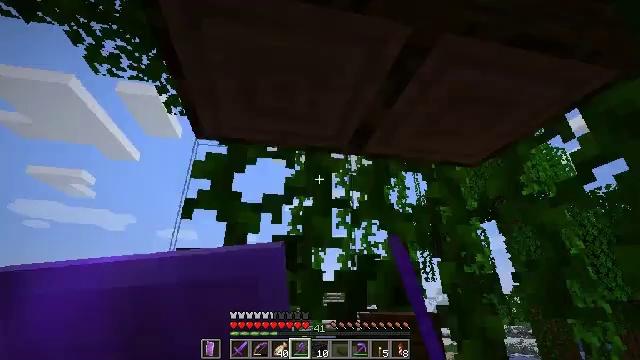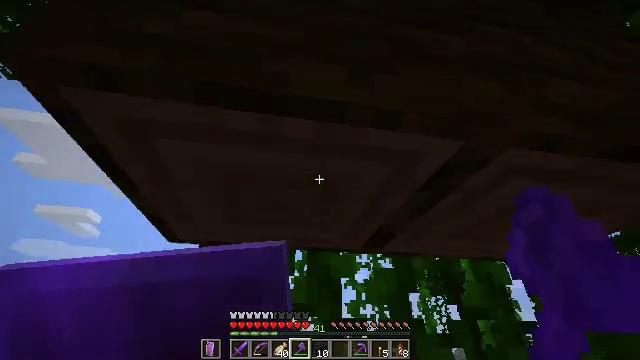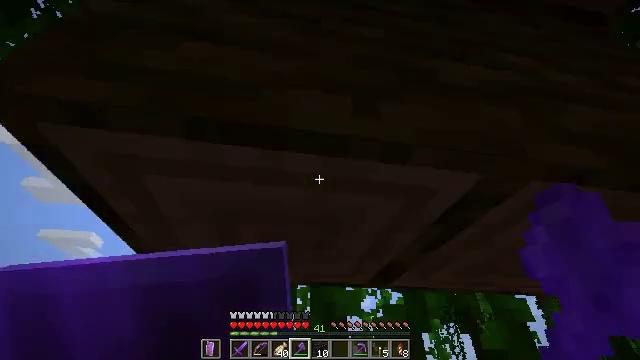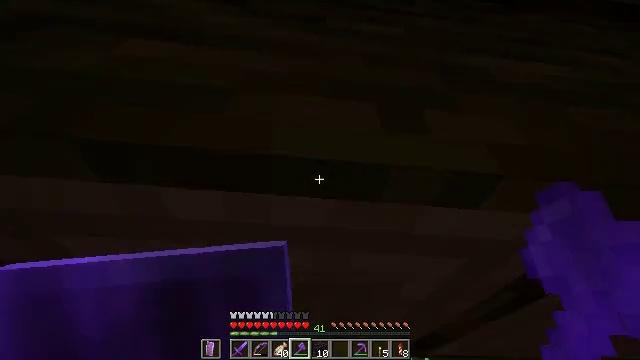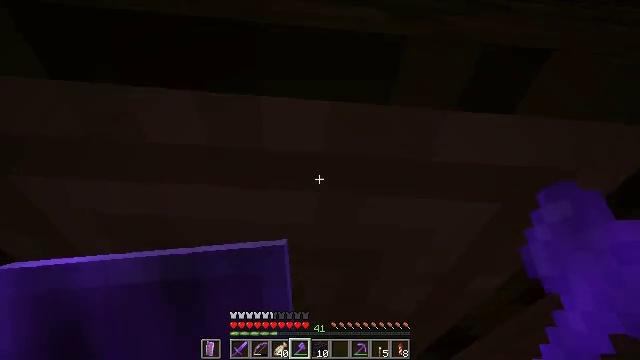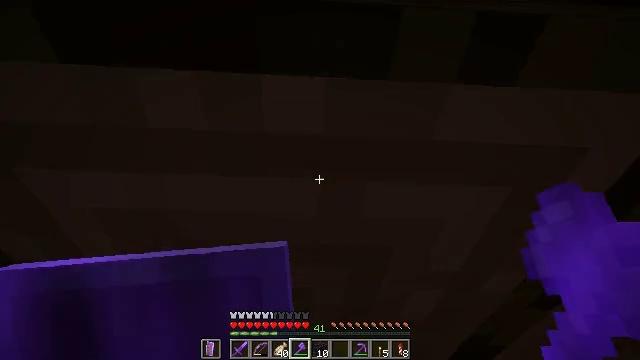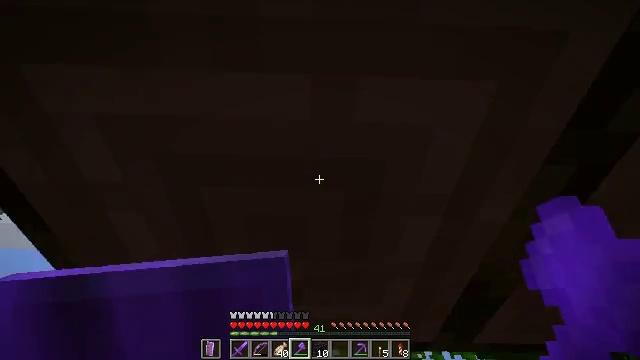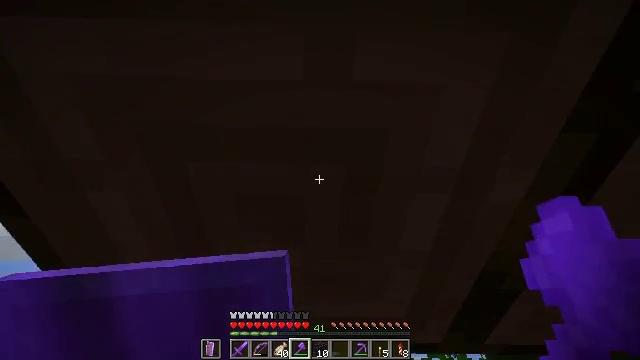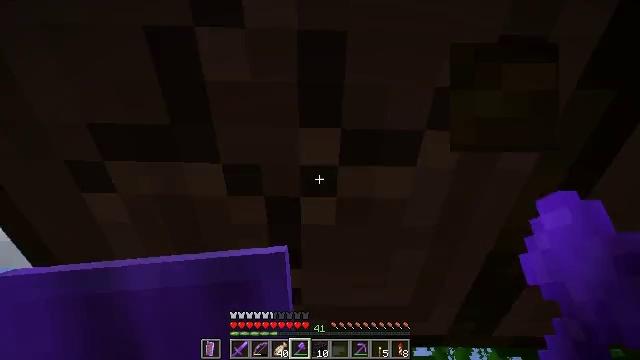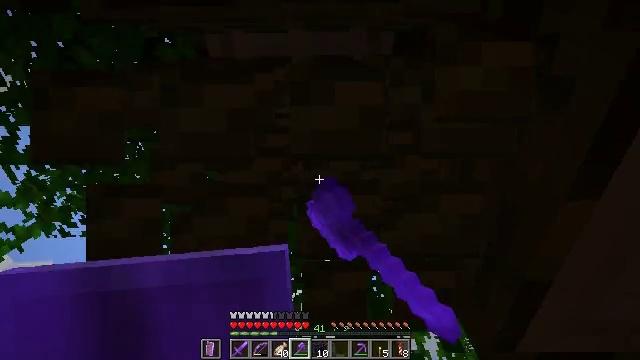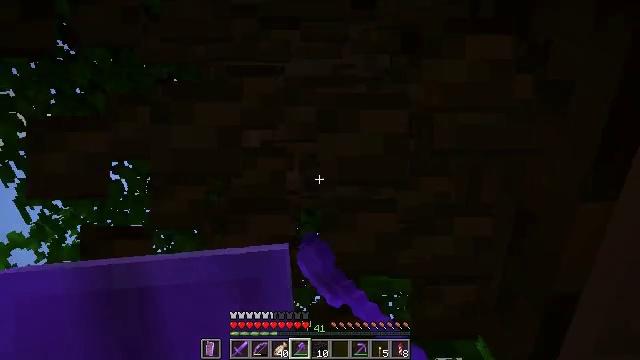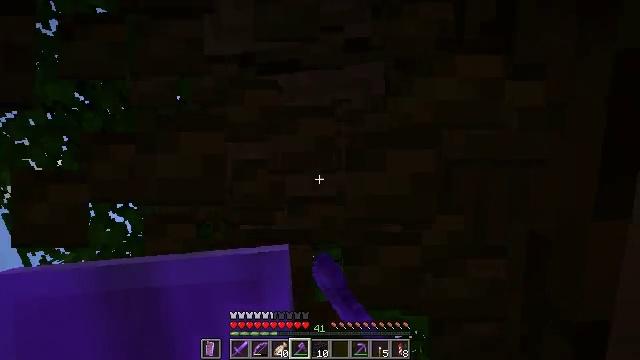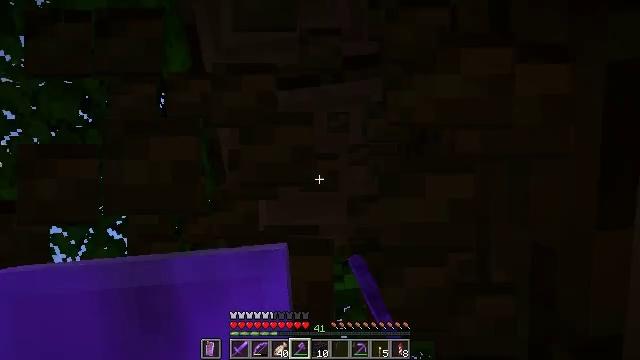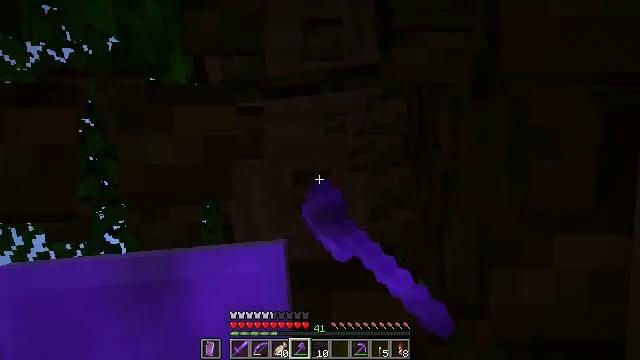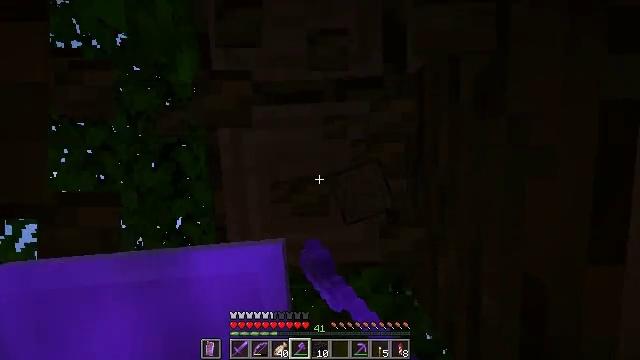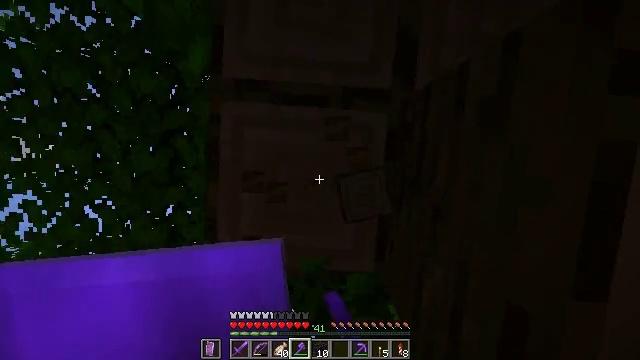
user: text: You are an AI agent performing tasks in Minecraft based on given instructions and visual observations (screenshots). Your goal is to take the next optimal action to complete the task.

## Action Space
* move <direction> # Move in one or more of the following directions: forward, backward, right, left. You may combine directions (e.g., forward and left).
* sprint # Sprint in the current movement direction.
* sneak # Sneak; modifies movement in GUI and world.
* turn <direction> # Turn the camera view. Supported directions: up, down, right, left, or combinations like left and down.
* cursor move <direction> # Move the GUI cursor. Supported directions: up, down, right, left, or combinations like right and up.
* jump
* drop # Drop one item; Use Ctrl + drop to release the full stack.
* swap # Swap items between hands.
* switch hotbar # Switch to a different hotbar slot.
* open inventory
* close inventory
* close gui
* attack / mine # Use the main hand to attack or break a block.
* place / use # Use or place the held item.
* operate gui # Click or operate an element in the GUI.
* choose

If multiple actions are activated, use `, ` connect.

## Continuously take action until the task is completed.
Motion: motion action
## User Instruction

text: Mine the jungle log in the rainforest biome.
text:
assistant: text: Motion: move forward, turn left and up, jump
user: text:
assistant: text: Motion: move forward, turn up, jump
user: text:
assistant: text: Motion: move forward, turn left and up
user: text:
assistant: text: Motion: move forward, turn left and up
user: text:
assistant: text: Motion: turn left and up
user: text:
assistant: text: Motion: turn up
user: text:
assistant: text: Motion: turn up
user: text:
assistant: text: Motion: turn up, attack / mine
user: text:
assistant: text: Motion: turn left and up, attack / mine
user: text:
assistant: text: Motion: turn left and up, attack / mine
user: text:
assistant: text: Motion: turn left and up, attack / mine
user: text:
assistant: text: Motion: turn up, attack / mine
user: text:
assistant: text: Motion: turn up, attack / mine
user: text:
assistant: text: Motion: turn right and up, attack / mine
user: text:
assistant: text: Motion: turn right and up, attack / mine
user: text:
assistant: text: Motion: turn right, attack / mine
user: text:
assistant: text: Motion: turn right and down, attack / mine
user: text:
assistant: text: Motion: turn right and down, attack / mine
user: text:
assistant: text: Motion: turn right, attack / mine
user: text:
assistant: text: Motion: attack / mine
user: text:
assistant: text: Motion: turn right, attack / mine
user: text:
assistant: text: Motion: turn right, attack / mine
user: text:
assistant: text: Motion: turn right, attack / mine
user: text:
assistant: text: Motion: turn right, attack / mine
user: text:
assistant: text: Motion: turn right, attack / mine
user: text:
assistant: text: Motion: turn right and up, attack / mine
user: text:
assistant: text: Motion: turn right and up, attack / mine
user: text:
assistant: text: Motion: turn right, attack / mine
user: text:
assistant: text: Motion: turn right, attack / mine
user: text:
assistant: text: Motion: turn right, attack / mine